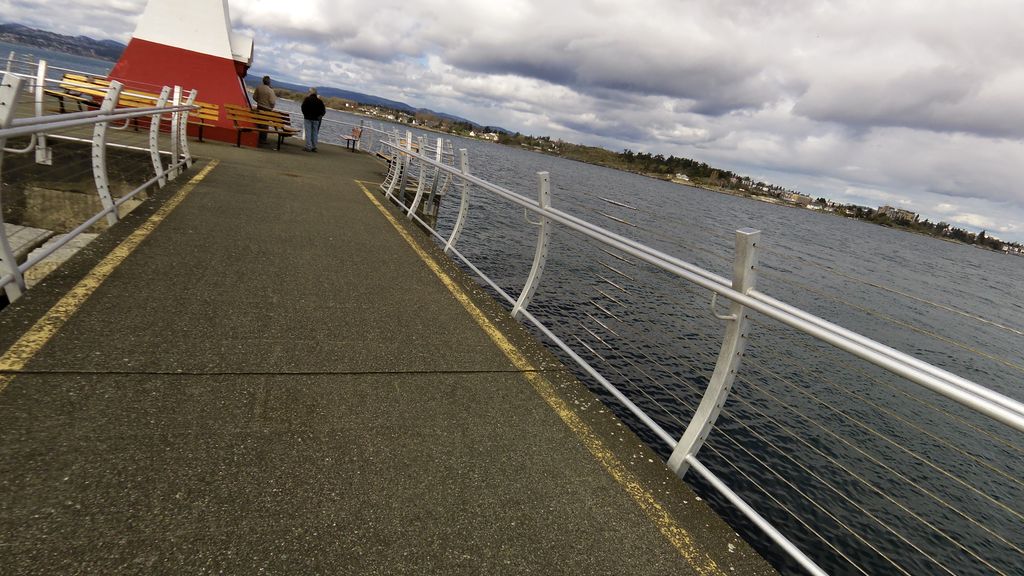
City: victoria